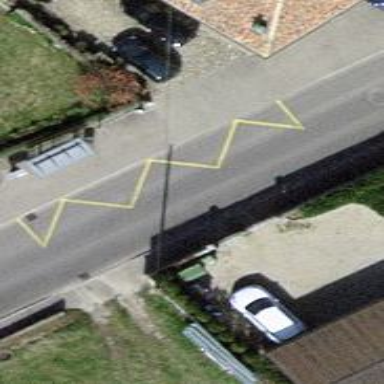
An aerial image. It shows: Bus stop with designated stop position for public transport.